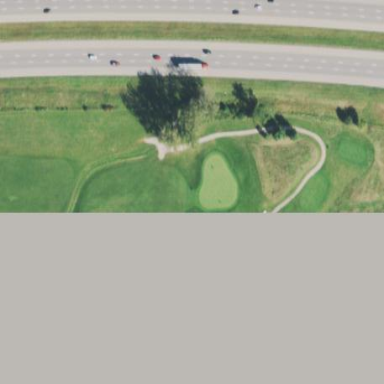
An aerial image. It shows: Scenic golf fairway.